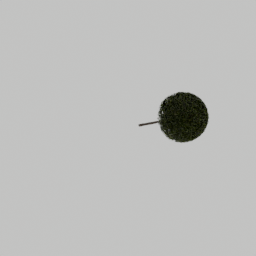
Label: nature